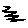
Label: zigzag